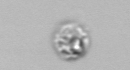
Label: Amoeba